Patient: sex F, age 58
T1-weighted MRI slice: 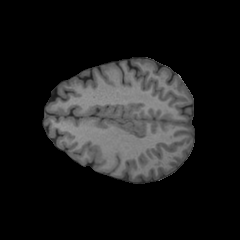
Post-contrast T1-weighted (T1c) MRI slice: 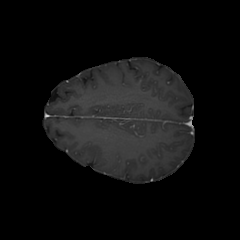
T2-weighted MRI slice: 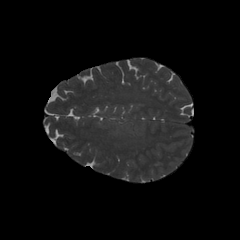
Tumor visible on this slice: no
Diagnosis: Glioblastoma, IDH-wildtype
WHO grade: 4